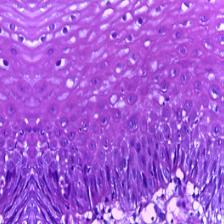
Diagnosis: Normal